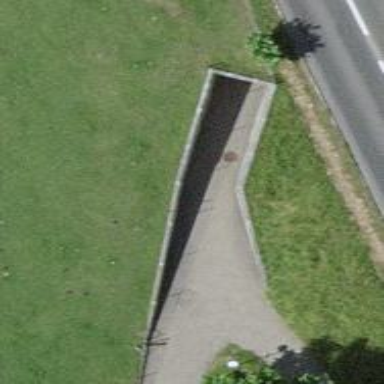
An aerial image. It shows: Retaining wall.